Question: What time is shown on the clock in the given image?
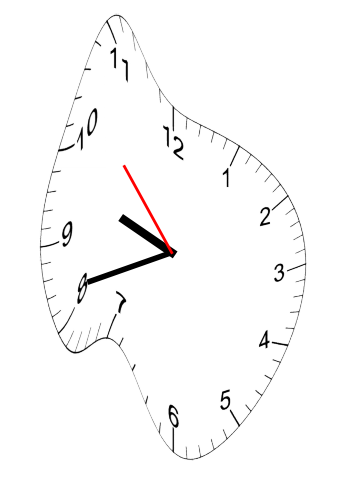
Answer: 09:41:53